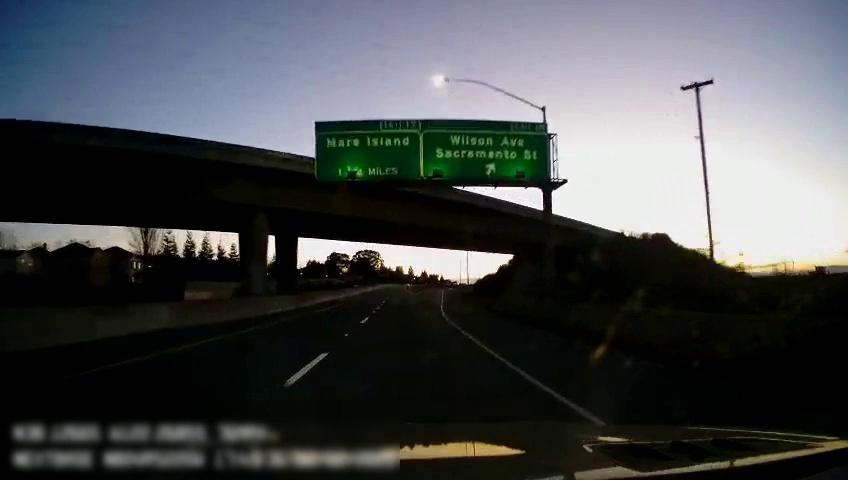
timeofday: Dusk/Dawn/Twilight
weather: Sunny
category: Drivable Space
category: Lanes | Current Lane
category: Lanes | Current Lane
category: Lanes | Alternate Lane
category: Traffic | Signs
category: Traffic | Signs